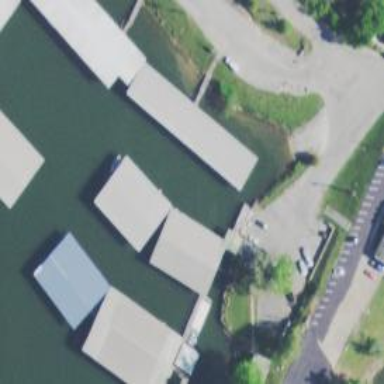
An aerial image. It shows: Dock located along the waterway.